Field crop: maize
Growth stage: 2
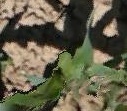
Species: maize